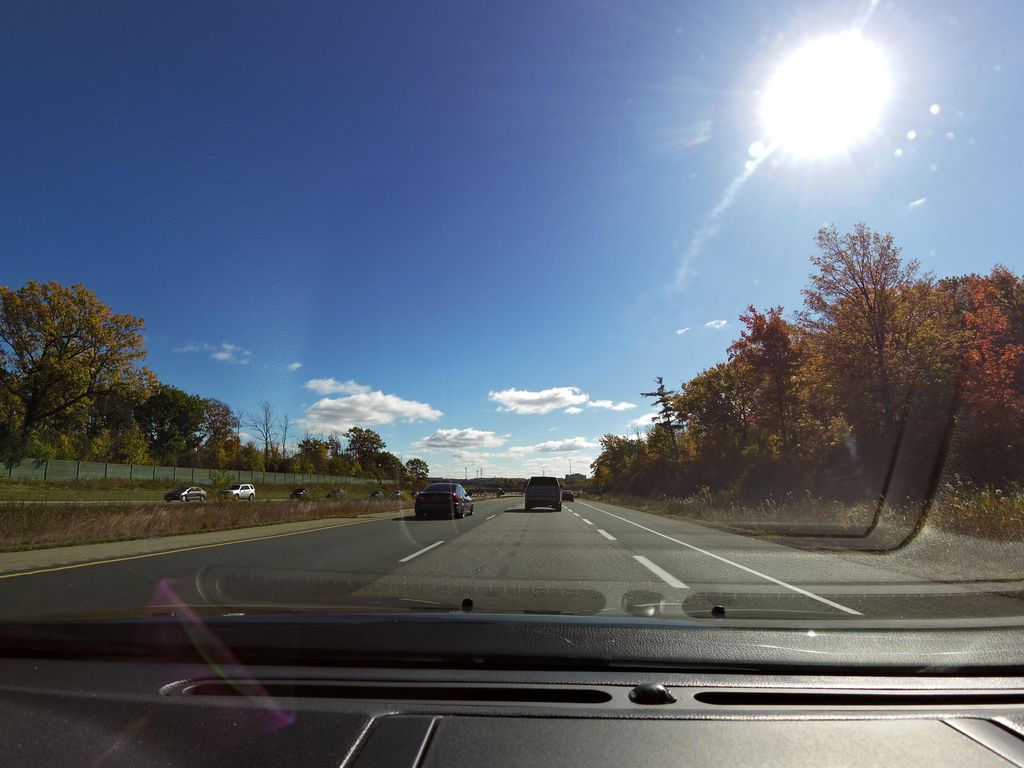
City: hamilton